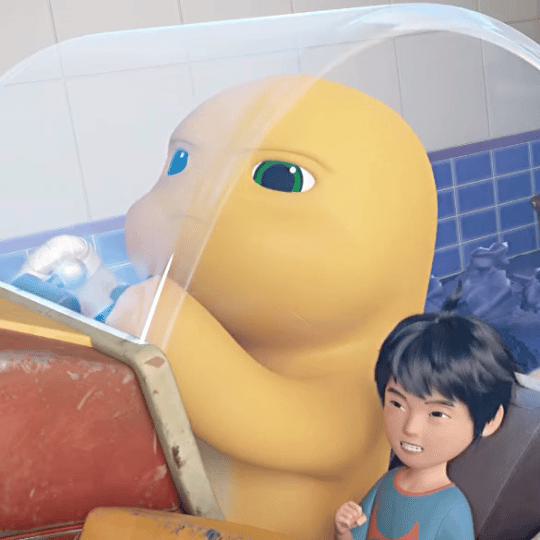
Label: nailong